Field crop: maize
Growth stage: 2
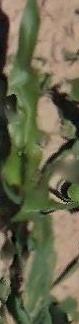
Species: maize